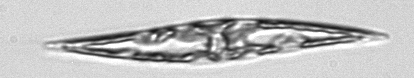
Label: Pleurosigma